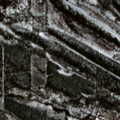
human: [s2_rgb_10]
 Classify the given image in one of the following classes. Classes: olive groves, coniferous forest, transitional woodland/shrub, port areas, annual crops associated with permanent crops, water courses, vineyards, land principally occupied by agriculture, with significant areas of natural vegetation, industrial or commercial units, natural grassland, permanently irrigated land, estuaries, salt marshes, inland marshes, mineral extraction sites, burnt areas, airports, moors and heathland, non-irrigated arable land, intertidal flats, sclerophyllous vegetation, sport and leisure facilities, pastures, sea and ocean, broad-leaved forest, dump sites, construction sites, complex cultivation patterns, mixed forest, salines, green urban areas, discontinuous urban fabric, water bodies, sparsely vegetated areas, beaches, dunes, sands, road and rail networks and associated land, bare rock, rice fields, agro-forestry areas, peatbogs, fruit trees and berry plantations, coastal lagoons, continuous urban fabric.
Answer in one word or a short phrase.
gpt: coniferous forest, transitional woodland/shrub